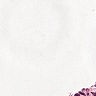
Metastatic tissue present: no